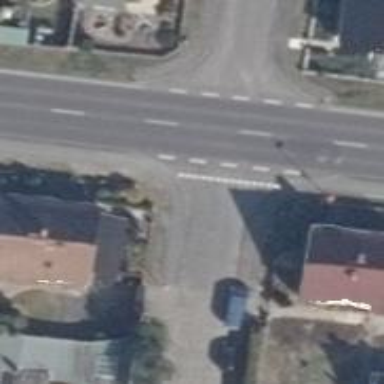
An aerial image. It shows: Residential road with concrete plates as the surface. There is sidewalk on the left side.